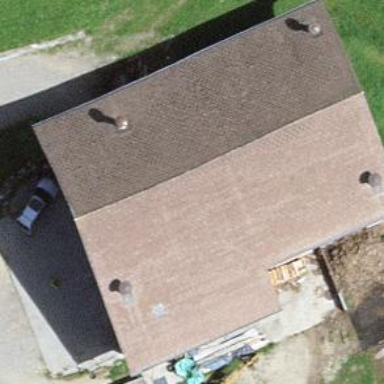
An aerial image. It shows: Farm auxiliary building with gabled roof.